Question: I have the table, inside the table I have another box , I am struggling to align the box in center of the table.
My CSS code is
Inside box code
'''
.inside_box{
border: medium solid;
display: table-cell;
float: none;
font-family: Helvetica-bold;
font-size: 20.19px;
height: 100px;
margin: auto;
text-align: center;
vertical-align: middle;
width: 300px;
}
'''
Outside table CSS:
'''
.outer_table {
border: 1px solid black;
border-radius: 5px;
color: #1A6DAC;
font-size: 24px;
left: 40px;
padding: 20px;
position: absolute;
top: 260px;
width: 740px;
}
'''

How to align the inside box in center?
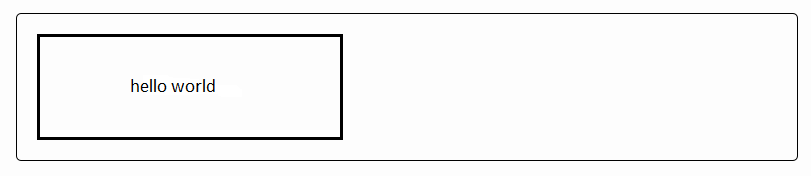
Answer: I assume that your HTML is something like this
'''
<div class="outer_table">
<div class="inside_box">hello world</div>
</div>
'''
So, you are using 'display: table-cell;' for '.inside_box' and 'margin: auto;' won't work, as it's a table cell now, so what you can do is, wrap a 'div' around text, like this
<URL>
'''
<div class="outer_table">
<div class="inside_box"><div>hello world</div></div>
</div>
'''
And use CSS like
'''
.inside_box {
border: medium solid;
display: table;
font-family: Helvetica-bold;
font-size: 20.19px;
height: 100px;
margin: auto;
width: 300px;
}
.outer_table {
border: 1px solid black;
border-radius: 5px;
color: #1A6DAC;
font-size: 24px;
left: 40px;
padding: 20px;
position: absolute;
top: 260px;
width: 740px;
}
.inside_box > div {
display: table-cell;
text-align: center;
vertical-align: middle;
}
'''
Make sure you port the 'text-align: center;' and 'vertical-align: middle;' properties from '.inside_box' to '.inside_box > div' selector block.
---
> Note: You won't need 'float: none;', not sure why you are using that.
---
As I got a comment, that what if you do not want to add an extra 'div' element, so think like that you are using 'td' without a 'table' tag. So there is no way for that 'div' with 'display: table-cell;' to respect 'margin: auto;'.
<URL>